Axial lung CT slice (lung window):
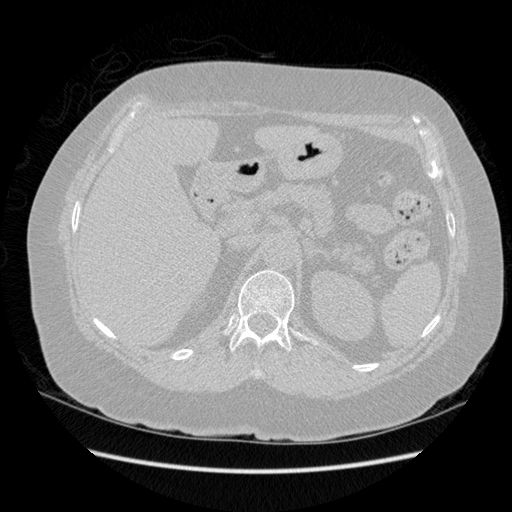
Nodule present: no